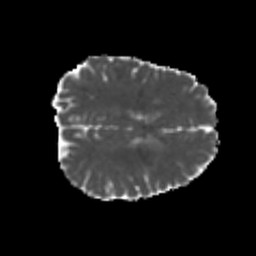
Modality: MD
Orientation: axial
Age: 25
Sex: female
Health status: healthy
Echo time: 0.074 s